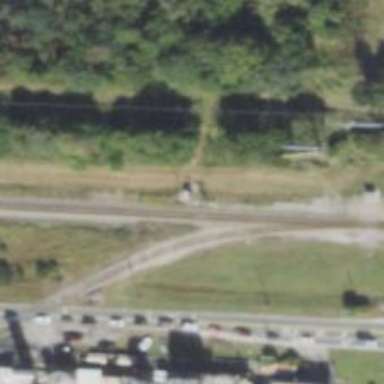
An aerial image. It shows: Outdoor signal box along the railway.